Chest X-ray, PA view. Patient: 25 years old, sex M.
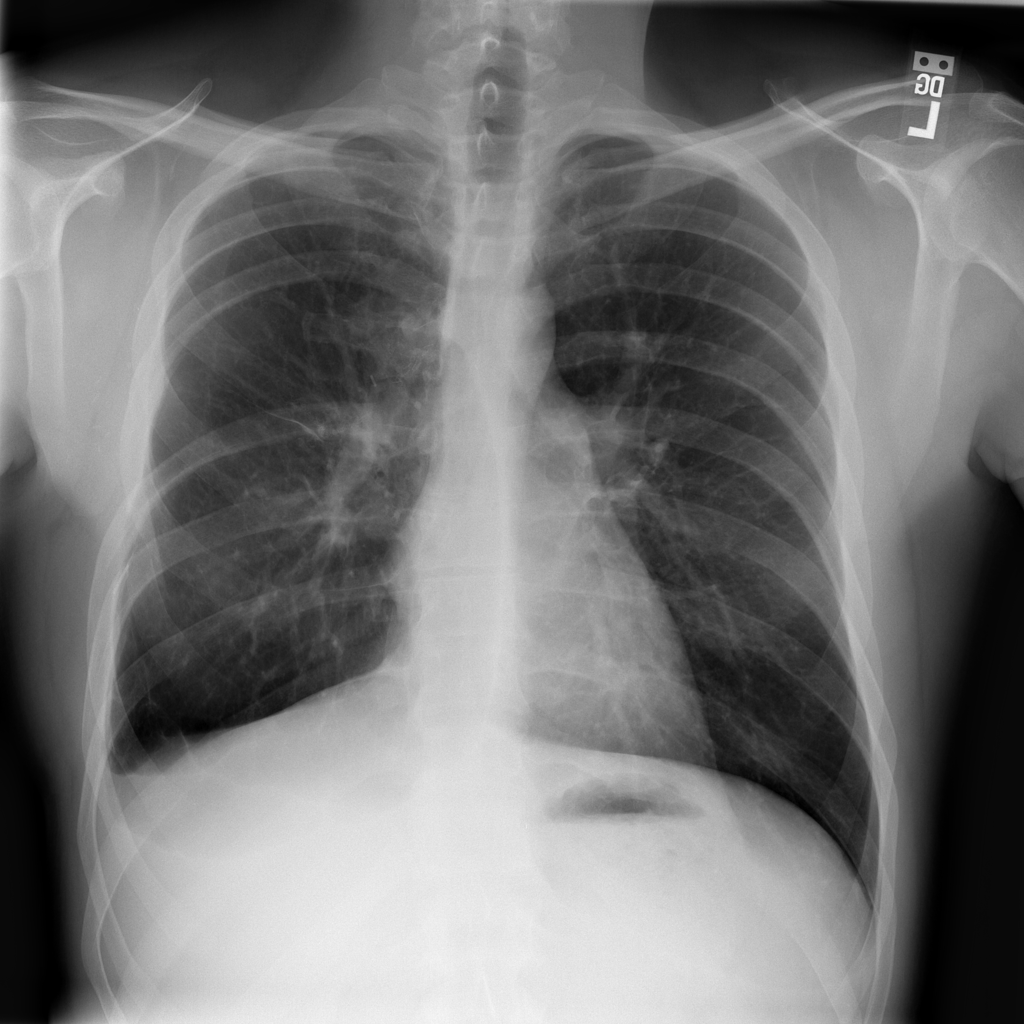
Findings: No Finding